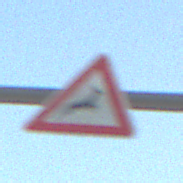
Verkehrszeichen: WildwechselLinks
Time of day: SunriseSunset
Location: Outdoor (Special)
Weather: Clear
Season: NotSpecified
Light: Natural